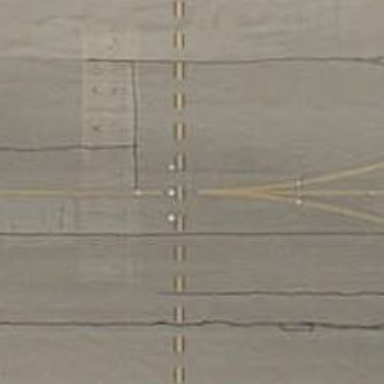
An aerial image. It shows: View of taxiway at the airport.